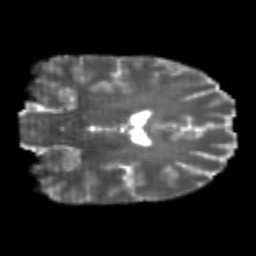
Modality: T2w
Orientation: coronal
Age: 26
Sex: male
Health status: healthy
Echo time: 0.074 s